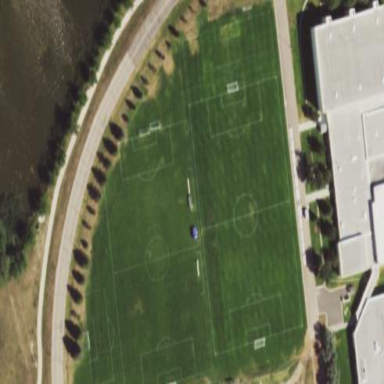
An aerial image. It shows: Soccer pitch with grass surface for leisure and sports.